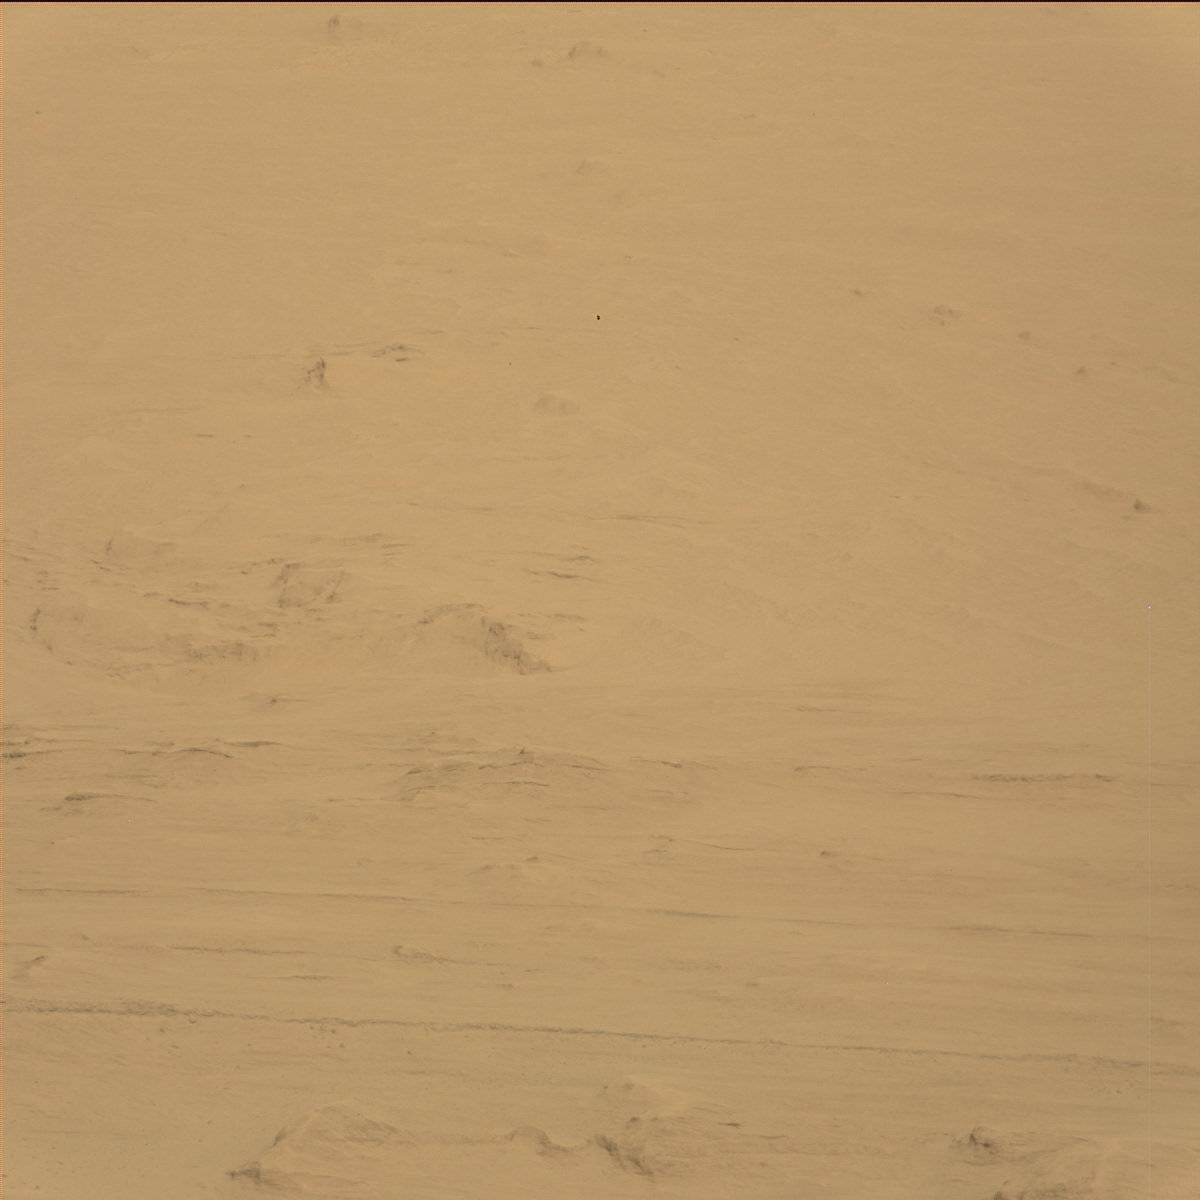
Terrain classes present: Ridge